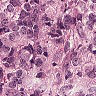
Metastatic tissue present: yes